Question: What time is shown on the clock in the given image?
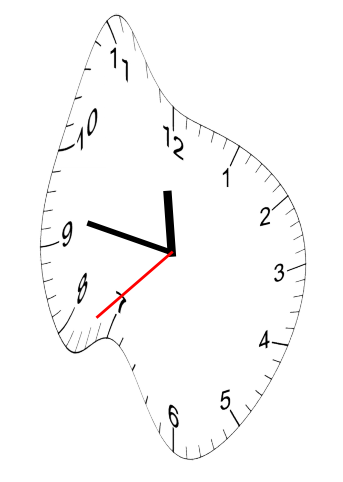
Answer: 11:46:38